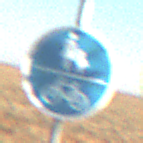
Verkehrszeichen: GemeinsamerGehUndRadweg
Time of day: SunriseSunset
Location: Outdoor (Nature)
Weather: Clear
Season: NotSpecified
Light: Natural